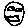
Label: smiley face